Question: Let's say I have text like:
'''
<p>There are many people in Asia.</p>
'''
I want to match two strings: 'many people', and 'people in Asia'. I want the output to look like both strings were found independently, perhaps applying a different colored underline to each matched string, like so:

But, in HTML I can't overlap spans because if I tried this:
'''
span.first { border-bottom: 1px solid red; }
span.second { border-bottom: 1px solid blue; }
<p>There are
<span class="first">many <span class="second">people</span> in Asia</span>.
</p>
'''
the first '</span>'would close 'span.second'.
My thought is to position 'div's underneath the text such that they line up with the matched text in the 'p' above, but I bet aligning those divs with the start and end positions of the matched strings using CSS would be a nightmare.
Any thoughts on how to do this?
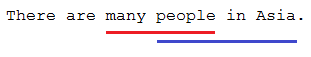
Answer: You could probably put every word in its own individual span element and then use classes to style them appropriately. Some of the spans would have multiple classes where the underlines overlap. Kind of verbose and ugly markup but I think it would solve your problem.